Field crop: tomato
Growth stage: 1
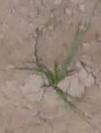
Species: cyperus